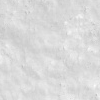
Atmospheric dust classification: not_dusty